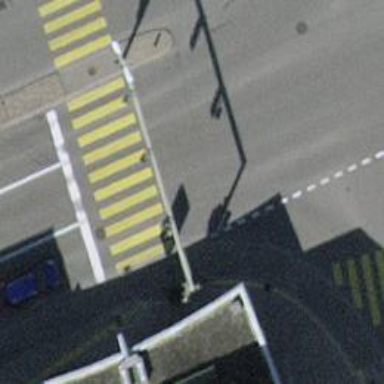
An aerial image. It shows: Road crossing with traffic signals and island.